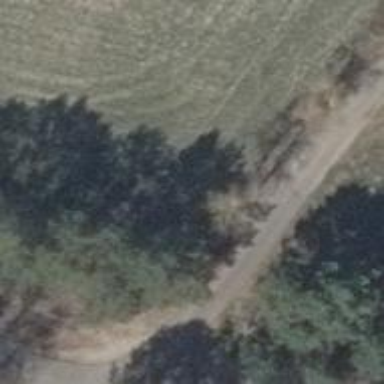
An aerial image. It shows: Row of trees in natural setting.